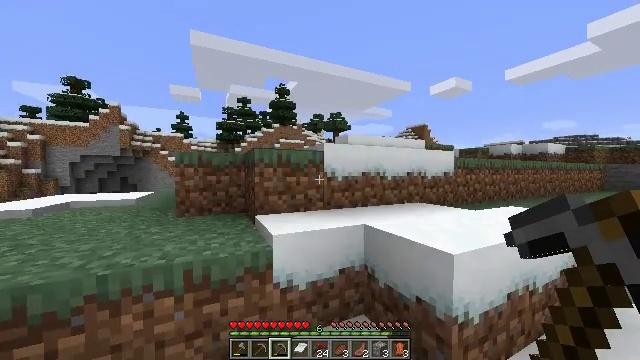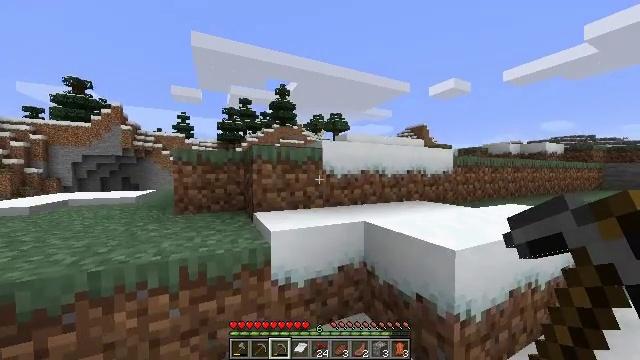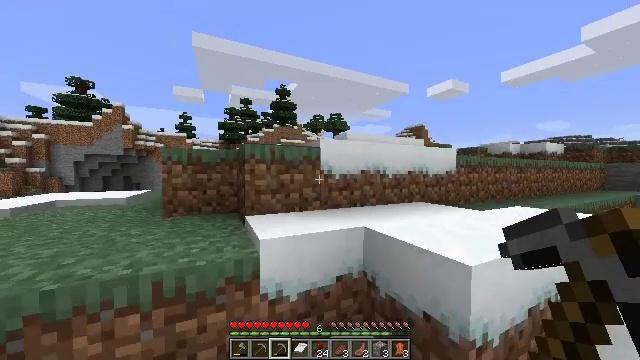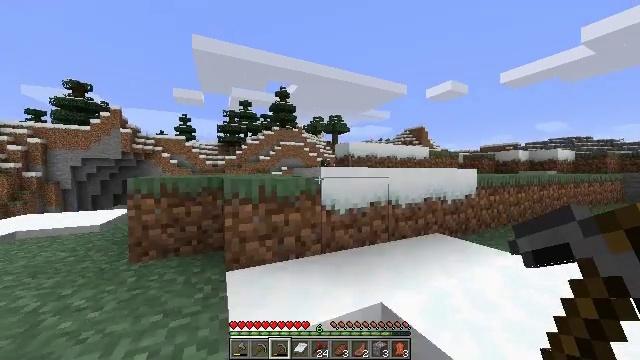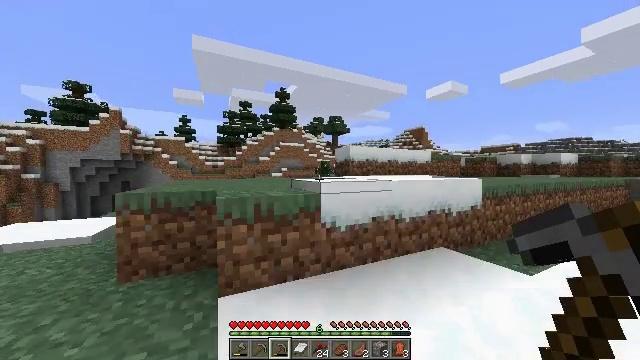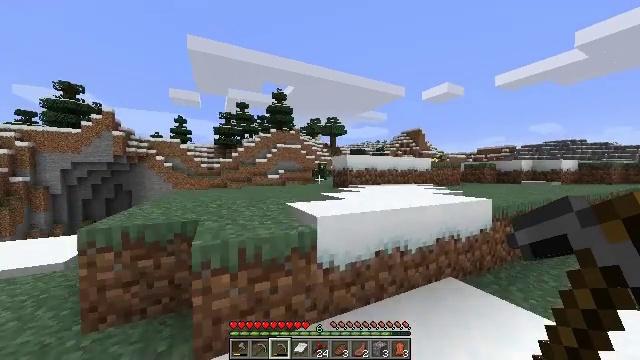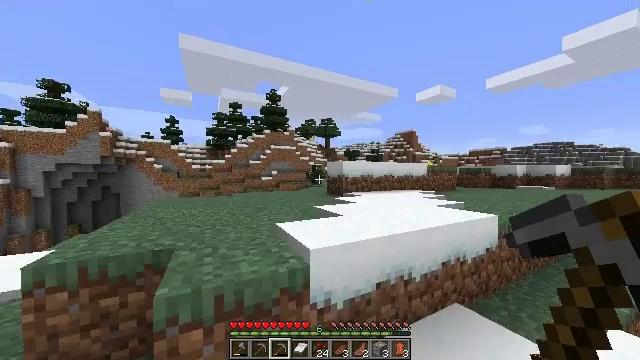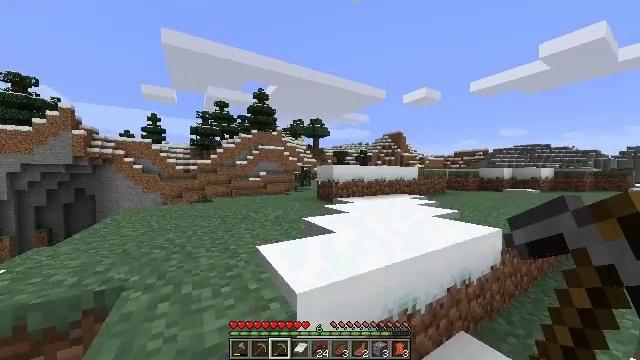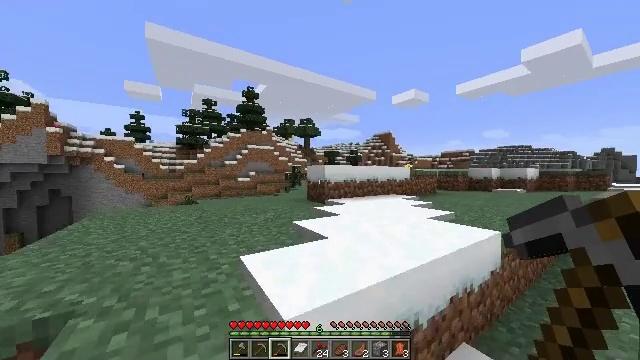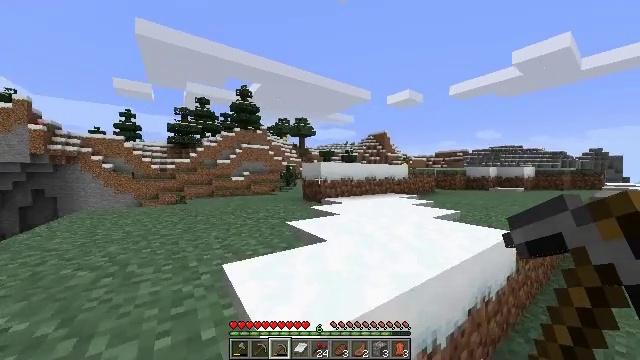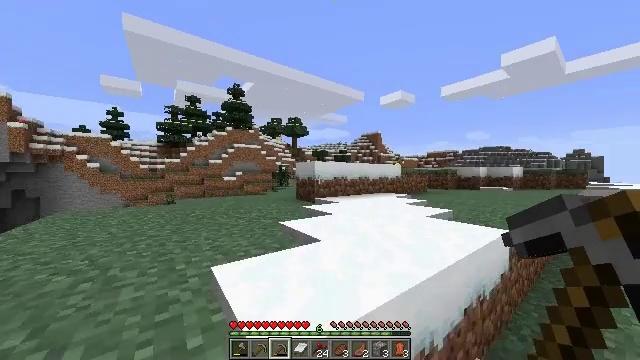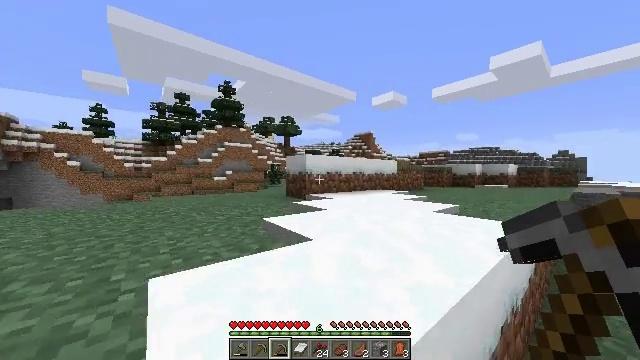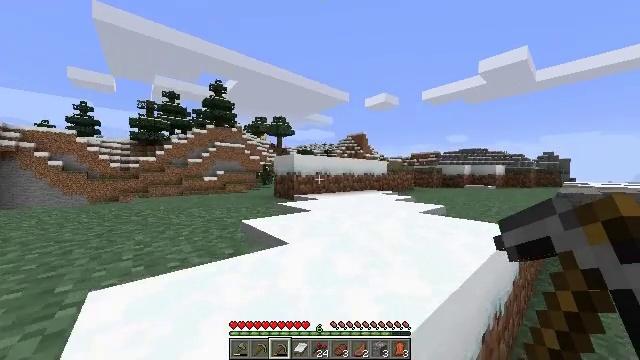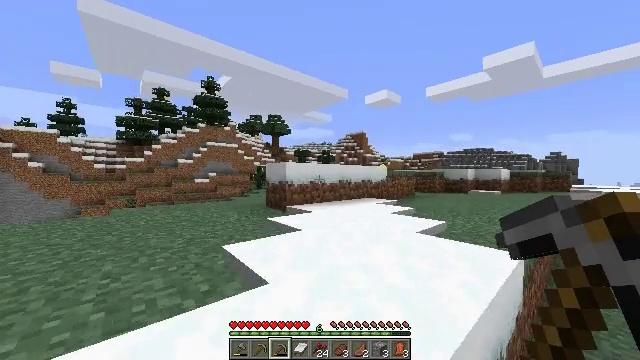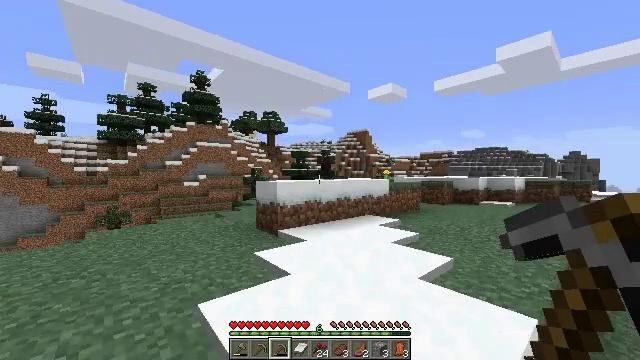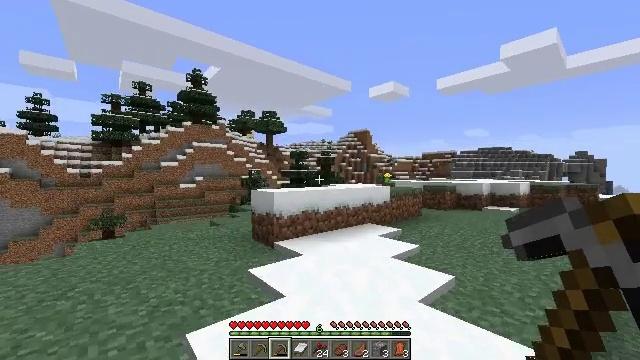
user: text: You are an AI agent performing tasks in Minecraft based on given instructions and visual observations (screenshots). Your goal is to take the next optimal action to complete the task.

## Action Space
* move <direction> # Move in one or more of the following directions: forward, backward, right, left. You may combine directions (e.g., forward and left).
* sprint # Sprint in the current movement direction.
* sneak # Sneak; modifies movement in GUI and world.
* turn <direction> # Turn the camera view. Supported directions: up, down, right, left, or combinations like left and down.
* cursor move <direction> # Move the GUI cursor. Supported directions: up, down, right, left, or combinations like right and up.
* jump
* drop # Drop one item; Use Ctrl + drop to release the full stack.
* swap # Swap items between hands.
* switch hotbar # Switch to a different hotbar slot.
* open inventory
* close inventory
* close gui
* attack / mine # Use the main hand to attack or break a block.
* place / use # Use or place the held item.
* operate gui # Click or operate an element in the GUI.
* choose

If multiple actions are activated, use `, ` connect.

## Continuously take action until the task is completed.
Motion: motion action
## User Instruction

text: Mine the mushroom stem in the forest.
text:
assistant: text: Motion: move forward, sprint, jump
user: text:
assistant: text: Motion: move forward, sprint, jump
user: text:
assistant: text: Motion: move forward, sprint, jump
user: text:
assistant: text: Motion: move forward, sprint, jump
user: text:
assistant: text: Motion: move forward, sprint, jump
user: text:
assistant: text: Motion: move forward, sprint, turn right, jump
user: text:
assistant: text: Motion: move forward, sprint, turn right, jump
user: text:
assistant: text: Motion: move forward, sprint, turn right, jump
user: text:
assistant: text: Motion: move forward, sprint, turn right, jump
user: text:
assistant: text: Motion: move forward, sprint, turn right, jump
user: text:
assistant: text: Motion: move forward, sprint, turn right, jump
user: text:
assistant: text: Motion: move forward, sprint, turn right, jump
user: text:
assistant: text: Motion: move forward, sprint, jump
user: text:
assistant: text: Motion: move forward, sprint, jump
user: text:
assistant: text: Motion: move forward, sprint, jump
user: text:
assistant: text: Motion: move forward, sprint, jump
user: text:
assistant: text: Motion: move forward, sprint, jump
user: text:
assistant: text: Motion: move forward, sprint, jump
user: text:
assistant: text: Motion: move forward, sprint, jump
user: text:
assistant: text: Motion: move forward, sprint, jump
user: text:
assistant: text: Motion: move forward, sprint, jump
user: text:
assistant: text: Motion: move forward, sprint, jump
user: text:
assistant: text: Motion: move forward, sprint, jump
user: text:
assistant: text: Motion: move forward, sprint, jump
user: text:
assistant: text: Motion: move forward, sprint, jump
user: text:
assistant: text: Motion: move forward, sprint, jump
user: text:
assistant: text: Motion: move forward, sprint, jump
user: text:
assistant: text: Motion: move forward, sprint, jump
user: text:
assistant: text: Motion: move forward, sprint, jump
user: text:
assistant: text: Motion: move forward, sprint, jump